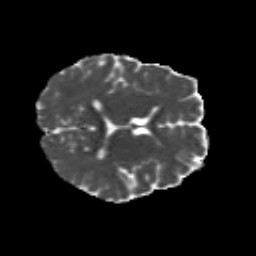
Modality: MD
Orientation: axial
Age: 18
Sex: female
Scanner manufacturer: siemens
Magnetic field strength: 3 T
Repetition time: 8.8 s
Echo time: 0.085 s